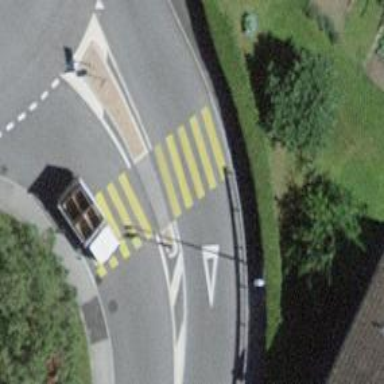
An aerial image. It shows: Secondary road with designated cycle lane.